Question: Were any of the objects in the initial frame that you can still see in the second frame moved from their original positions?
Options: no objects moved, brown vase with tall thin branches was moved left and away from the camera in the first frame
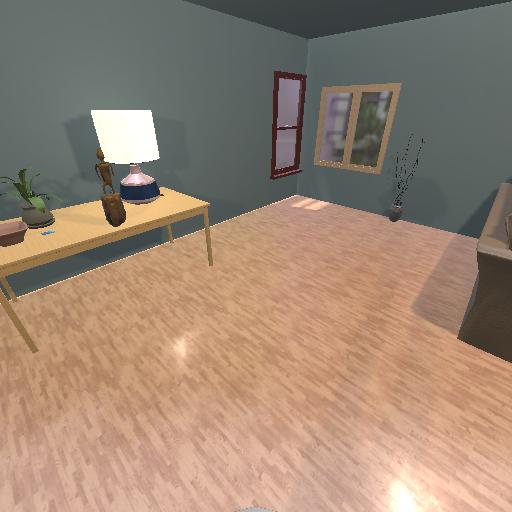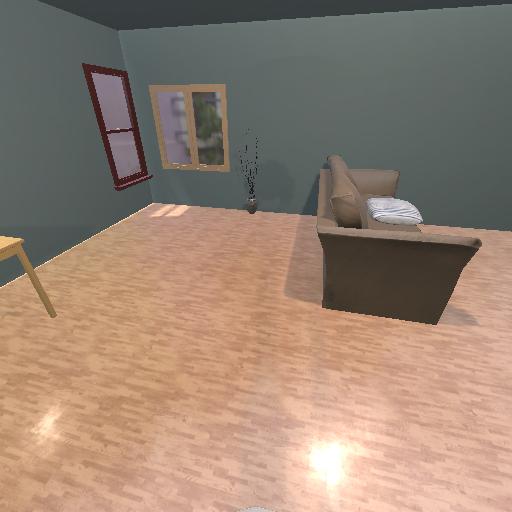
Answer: no objects moved